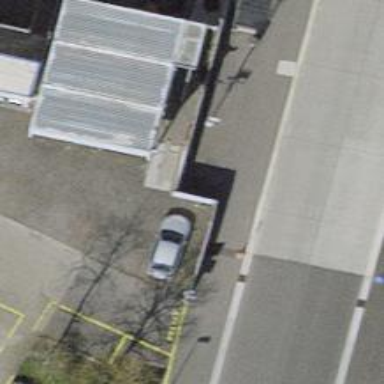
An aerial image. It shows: Bollard.